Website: home-depot
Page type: cart
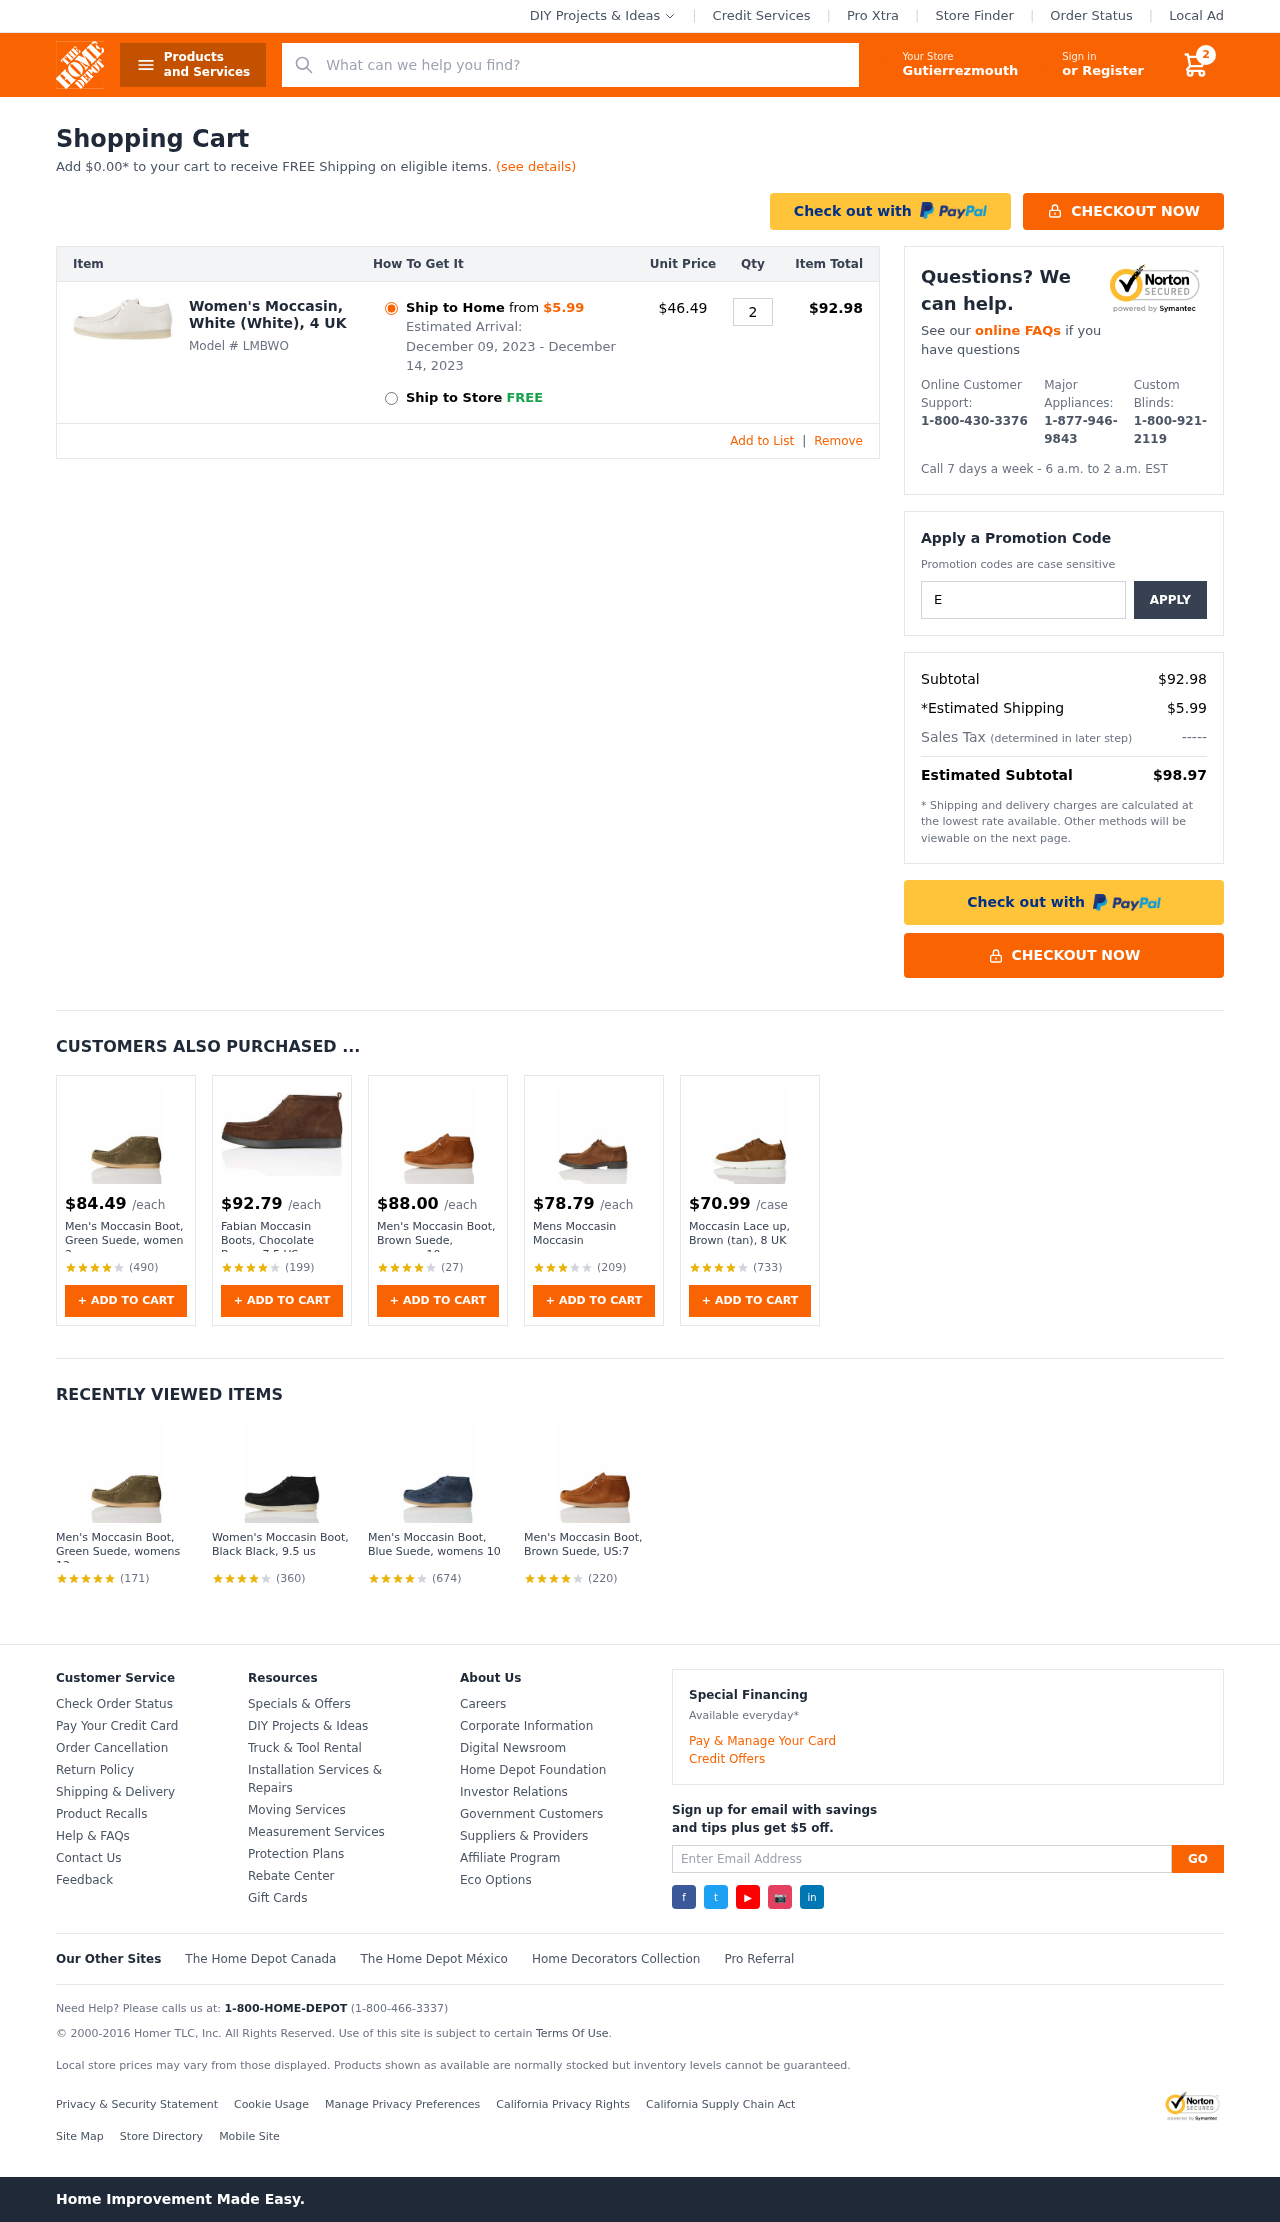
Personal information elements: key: PII_CITY
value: Gutierrezmouth
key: PII_PROMO_CODE
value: EXTRA09
Product elements: key: PRODUCT1_NAME
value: Women's Moccasin, White (White), 4 UK
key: PRODUCT1_PRICE
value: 46.49
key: PRODUCT1_QUANTITY
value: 2
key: PRODUCT2_PRICE
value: $84.49
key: PRODUCT2_NAME
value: Men's Moccasin Boot, Green Suede, women 2
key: PRODUCT2_NUM_RATINGS
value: (490)
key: PRODUCT3_PRICE
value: $92.79
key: PRODUCT3_NAME
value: Fabian Moccasin Boots, Chocolate Brown, 7.5 US
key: PRODUCT3_NUM_RATINGS
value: (199)
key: PRODUCT4_PRICE
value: $88.00
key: PRODUCT4_NAME
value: Men's Moccasin Boot, Brown Suede, womens 10
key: PRODUCT4_NUM_RATINGS
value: (27)
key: PRODUCT5_PRICE
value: $78.79
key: PRODUCT5_NAME
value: Mens Moccasin Moccasin
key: PRODUCT5_NUM_RATINGS
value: (209)
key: PRODUCT6_PRICE
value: $70.99
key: PRODUCT6_NAME
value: Moccasin Lace up, Brown (tan), 8 UK
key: PRODUCT6_NUM_RATINGS
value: (733)
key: PRODUCT7_NAME
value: Men's Moccasin Boot, Green Suede, womens 12
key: PRODUCT7_NUM_RATINGS
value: (171)
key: PRODUCT8_NAME
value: Women's Moccasin Boot, Black Black, 9.5 us
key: PRODUCT8_NUM_RATINGS
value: (360)
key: PRODUCT9_NAME
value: Men's Moccasin Boot, Blue Suede, womens 10
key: PRODUCT9_NUM_RATINGS
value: (674)
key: PRODUCT10_NAME
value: Men's Moccasin Boot, Brown Suede, US:7
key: PRODUCT10_NUM_RATINGS
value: (220)
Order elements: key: ORDER_NUM_ITEMS
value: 2
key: AMOUNT_TO_FREE_SHIPPING
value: $0.00
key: ORDER_SHIPPING_DATE
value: December 09, 2023
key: ORDER_DELIVERY_DATE
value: December 14, 2023
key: ORDER_ITEM_TOTAL
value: $92.98
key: ORDER_SUBTOTAL
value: $92.98
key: ORDER_SHIPPING_COST
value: $5.99
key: ORDER_TOTAL
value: $98.97
Search elements: key: HEADER_SEARCH
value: What can we help you find?